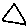
Label: triangle